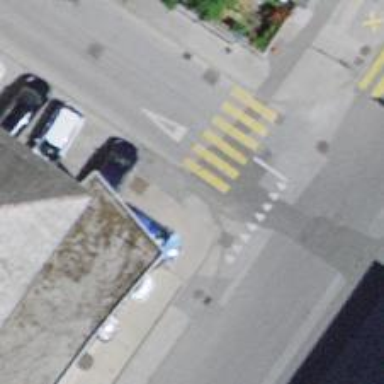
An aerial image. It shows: Kerb serving as barrier.